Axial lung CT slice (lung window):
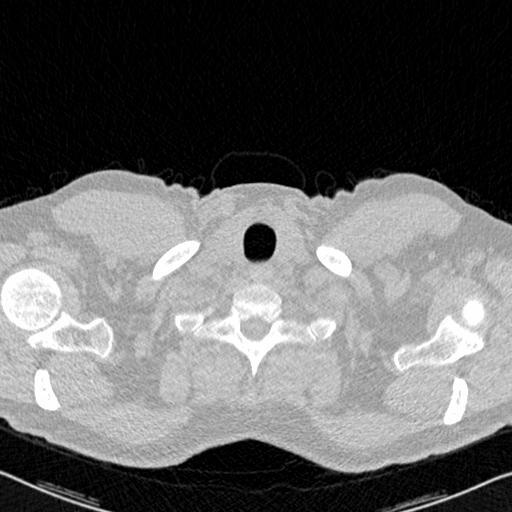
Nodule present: no